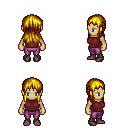
a pixel art fantasy rpg character, female body template, human, tanned skin, maroon sleeveless shirt, magenta pants, blonde unkempt hairstyle, maroon shoes, four views (front, back, left, right), 2x2 character sprite sheet, small pixel art, hard edges, no anti-aliasing